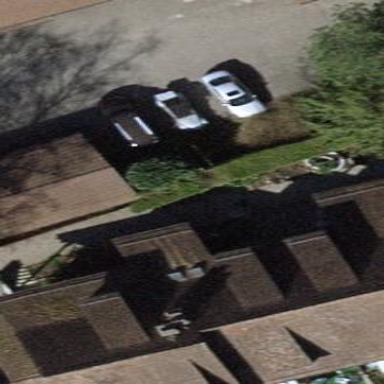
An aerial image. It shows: Group of garages.